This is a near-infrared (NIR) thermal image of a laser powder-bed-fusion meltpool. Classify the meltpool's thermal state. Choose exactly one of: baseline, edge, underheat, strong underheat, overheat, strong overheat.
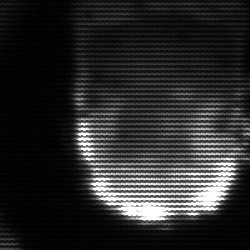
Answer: baseline